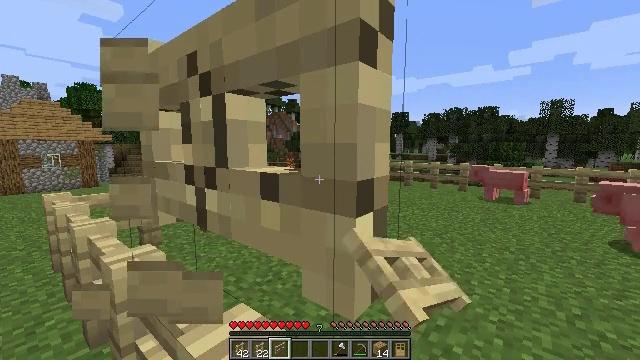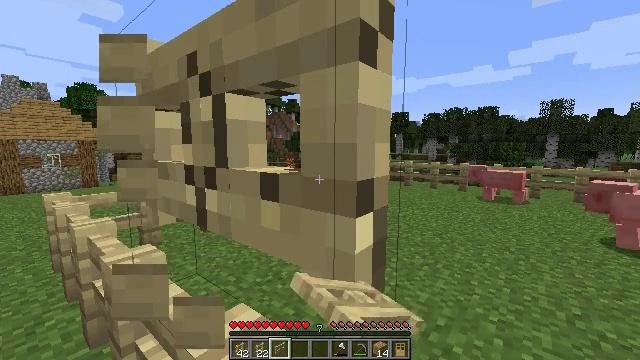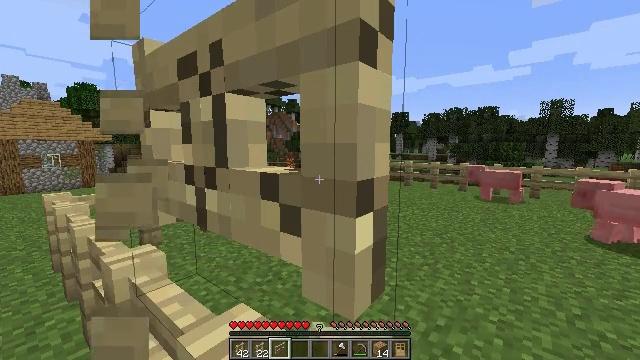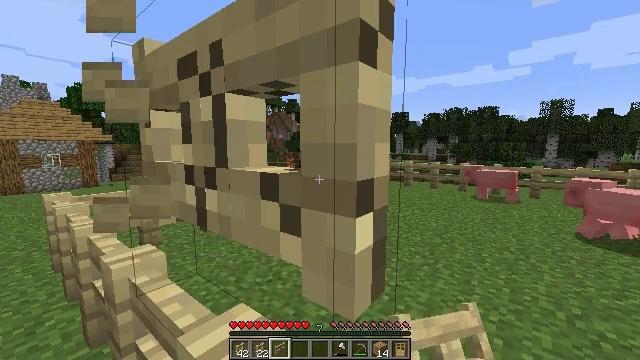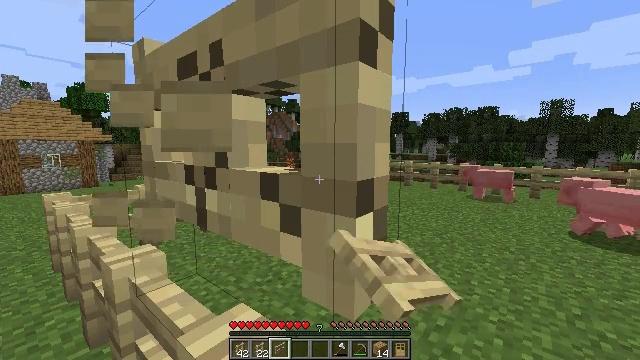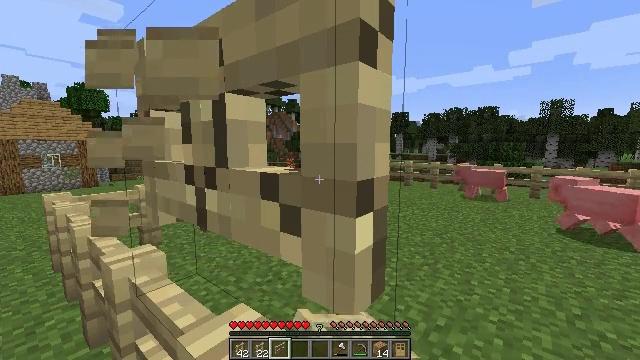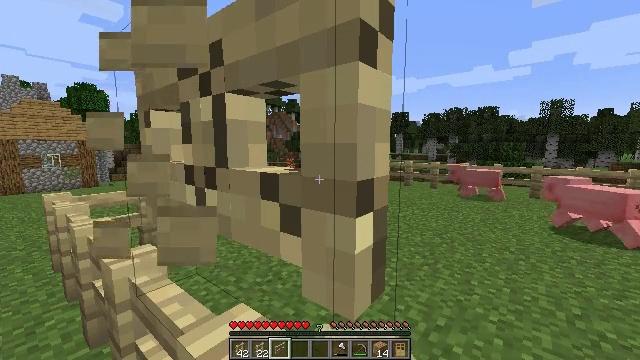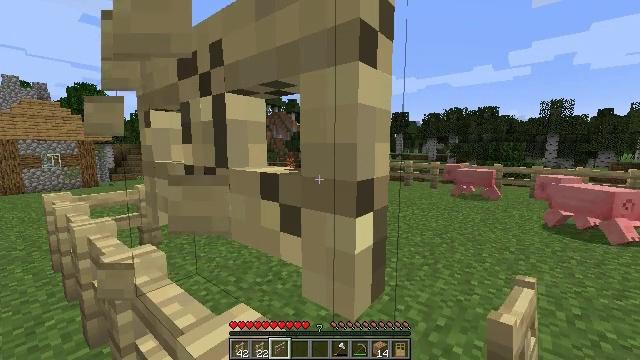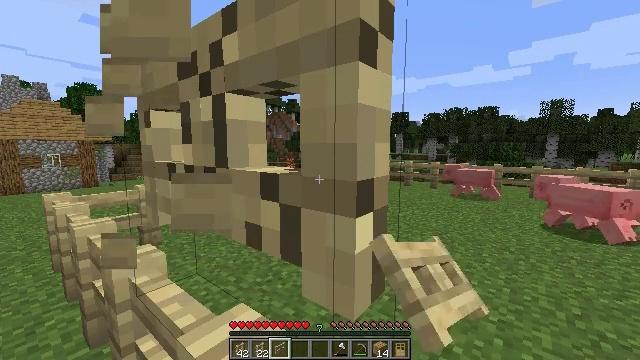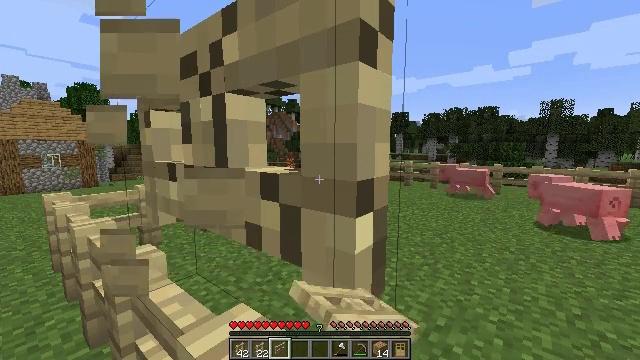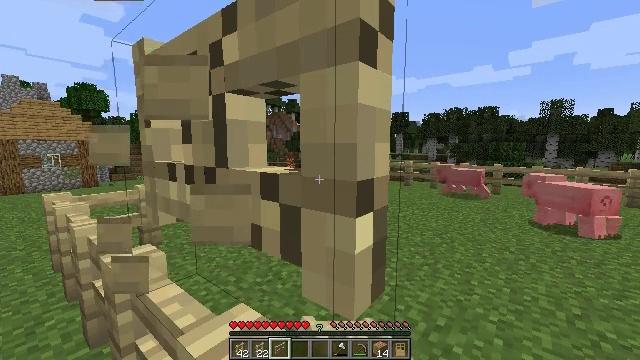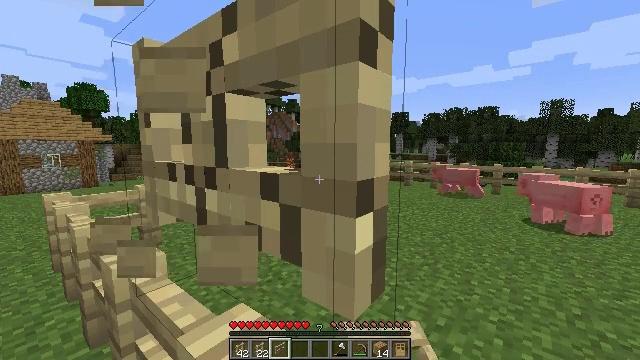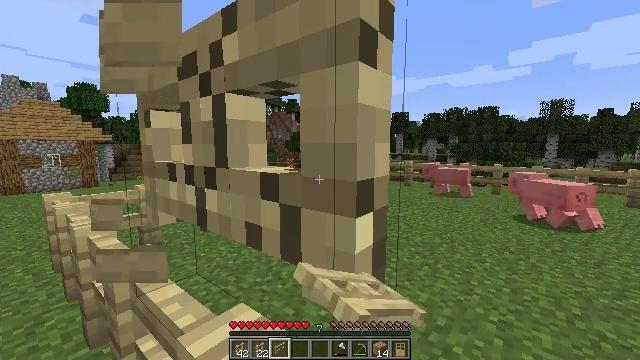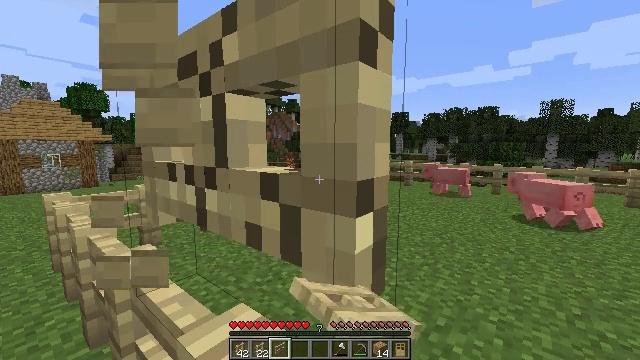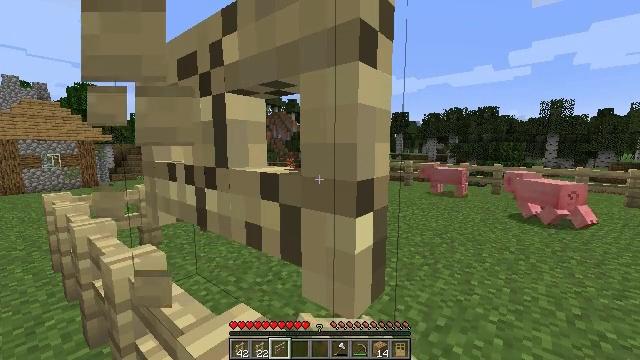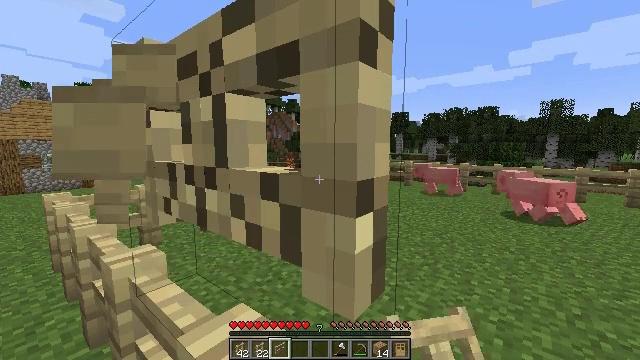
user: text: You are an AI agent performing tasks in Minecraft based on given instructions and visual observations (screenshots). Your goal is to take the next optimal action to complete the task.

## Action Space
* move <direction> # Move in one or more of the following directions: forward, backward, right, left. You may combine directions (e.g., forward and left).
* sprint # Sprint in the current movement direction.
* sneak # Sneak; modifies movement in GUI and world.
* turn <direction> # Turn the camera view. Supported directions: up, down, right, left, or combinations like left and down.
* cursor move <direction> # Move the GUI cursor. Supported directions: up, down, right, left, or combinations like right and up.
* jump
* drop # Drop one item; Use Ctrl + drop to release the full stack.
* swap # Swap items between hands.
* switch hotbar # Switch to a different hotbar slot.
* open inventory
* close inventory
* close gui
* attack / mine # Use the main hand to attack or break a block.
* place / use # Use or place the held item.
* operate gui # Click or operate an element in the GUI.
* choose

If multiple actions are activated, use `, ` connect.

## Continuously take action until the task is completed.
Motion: motion action
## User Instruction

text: Recycle the birch fence gate for later use.
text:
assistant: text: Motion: attack / mine
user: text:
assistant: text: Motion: attack / mine
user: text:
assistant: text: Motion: attack / mine
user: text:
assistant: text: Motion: attack / mine
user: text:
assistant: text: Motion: attack / mine
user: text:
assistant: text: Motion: attack / mine
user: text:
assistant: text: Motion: attack / mine
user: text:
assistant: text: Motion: attack / mine
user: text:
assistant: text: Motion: attack / mine
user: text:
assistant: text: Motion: attack / mine
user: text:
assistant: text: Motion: attack / mine
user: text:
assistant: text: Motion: attack / mine
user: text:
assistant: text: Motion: attack / mine
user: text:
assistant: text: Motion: attack / mine
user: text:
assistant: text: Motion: attack / mine
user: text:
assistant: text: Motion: attack / mine
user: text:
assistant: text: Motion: attack / mine
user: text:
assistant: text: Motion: attack / mine
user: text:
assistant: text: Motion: attack / mine
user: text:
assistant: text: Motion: attack / mine
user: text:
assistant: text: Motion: attack / mine
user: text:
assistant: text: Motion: attack / mine
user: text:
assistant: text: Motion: attack / mine
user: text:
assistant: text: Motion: attack / mine
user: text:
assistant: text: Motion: attack / mine
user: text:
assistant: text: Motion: attack / mine
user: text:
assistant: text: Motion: attack / mine
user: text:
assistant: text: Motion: attack / mine
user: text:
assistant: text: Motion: attack / mine
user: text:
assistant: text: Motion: attack / mine